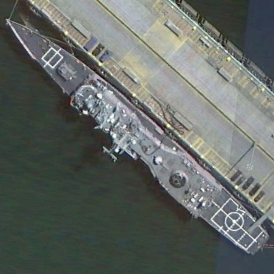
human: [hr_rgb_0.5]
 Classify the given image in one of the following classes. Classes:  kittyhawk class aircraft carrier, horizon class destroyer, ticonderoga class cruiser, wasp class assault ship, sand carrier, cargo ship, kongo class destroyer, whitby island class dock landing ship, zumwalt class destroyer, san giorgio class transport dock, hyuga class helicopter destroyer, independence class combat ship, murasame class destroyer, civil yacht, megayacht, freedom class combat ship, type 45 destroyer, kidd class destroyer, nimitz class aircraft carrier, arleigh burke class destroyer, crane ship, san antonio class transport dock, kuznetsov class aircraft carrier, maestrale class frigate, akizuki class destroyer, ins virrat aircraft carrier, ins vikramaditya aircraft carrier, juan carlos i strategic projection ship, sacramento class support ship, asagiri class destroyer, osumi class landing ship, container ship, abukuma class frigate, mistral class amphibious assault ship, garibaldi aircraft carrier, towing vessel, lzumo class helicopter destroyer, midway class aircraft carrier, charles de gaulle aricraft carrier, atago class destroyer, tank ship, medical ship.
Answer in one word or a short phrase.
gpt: Ticonderoga class cruiser